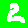
Digit: 2